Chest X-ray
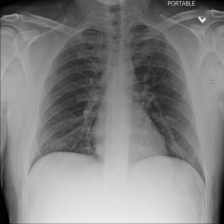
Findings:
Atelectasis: negative
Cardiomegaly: negative
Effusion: negative
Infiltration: negative
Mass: negative
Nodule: negative
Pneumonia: negative
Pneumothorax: negative
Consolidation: negative
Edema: negative
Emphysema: negative
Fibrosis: negative
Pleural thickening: negative
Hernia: negative